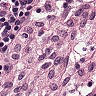
Metastatic tissue present: no